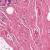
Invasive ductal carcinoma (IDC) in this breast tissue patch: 1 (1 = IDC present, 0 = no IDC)